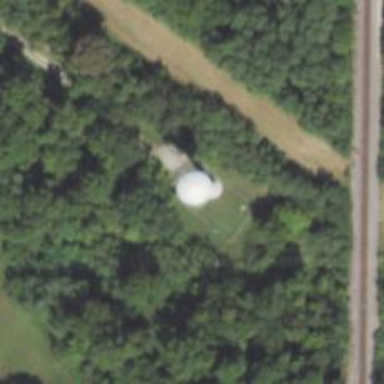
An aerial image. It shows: Water tower that is man-made.